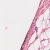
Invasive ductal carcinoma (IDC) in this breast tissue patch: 0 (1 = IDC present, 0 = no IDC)